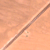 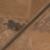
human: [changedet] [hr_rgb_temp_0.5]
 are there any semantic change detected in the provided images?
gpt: A big park appears on the left side of the road and some constructions are present on the right side.